Interaction volume radius: 10 \u00c5
Interaction volume height: 20 \u00c5
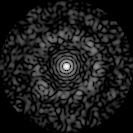
Disorder parameter: 0.8468